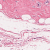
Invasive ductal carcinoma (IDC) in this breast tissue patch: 0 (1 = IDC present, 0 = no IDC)